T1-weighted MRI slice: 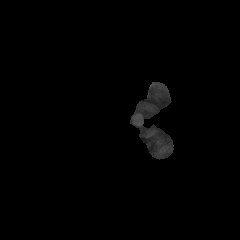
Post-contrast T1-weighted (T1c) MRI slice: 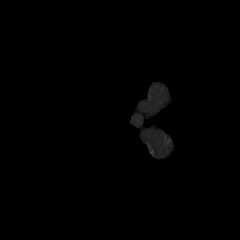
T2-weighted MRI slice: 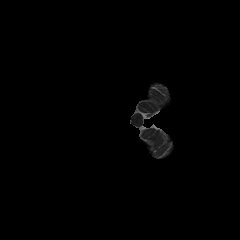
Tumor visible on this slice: no